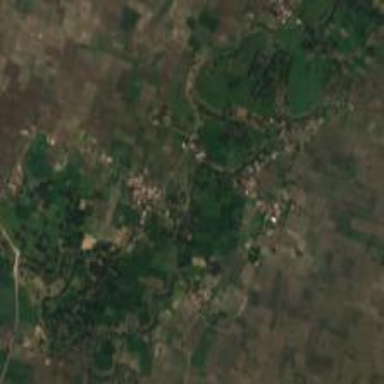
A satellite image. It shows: Village.